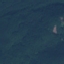
Land use / land cover: Forest